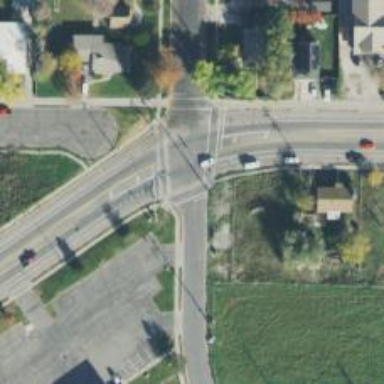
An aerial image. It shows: Crossing with marked lines on the road.